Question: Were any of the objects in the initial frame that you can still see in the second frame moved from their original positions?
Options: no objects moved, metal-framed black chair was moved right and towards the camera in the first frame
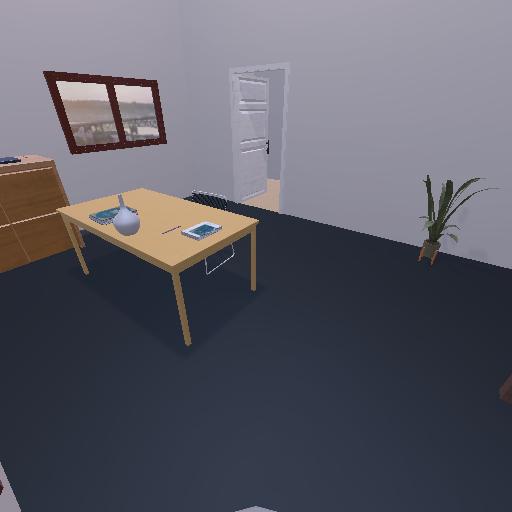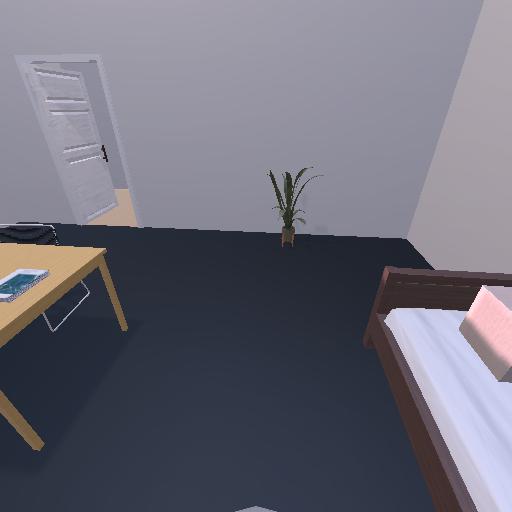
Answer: no objects moved